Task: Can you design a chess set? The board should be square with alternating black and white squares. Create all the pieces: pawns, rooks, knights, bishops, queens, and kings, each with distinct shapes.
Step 2528:
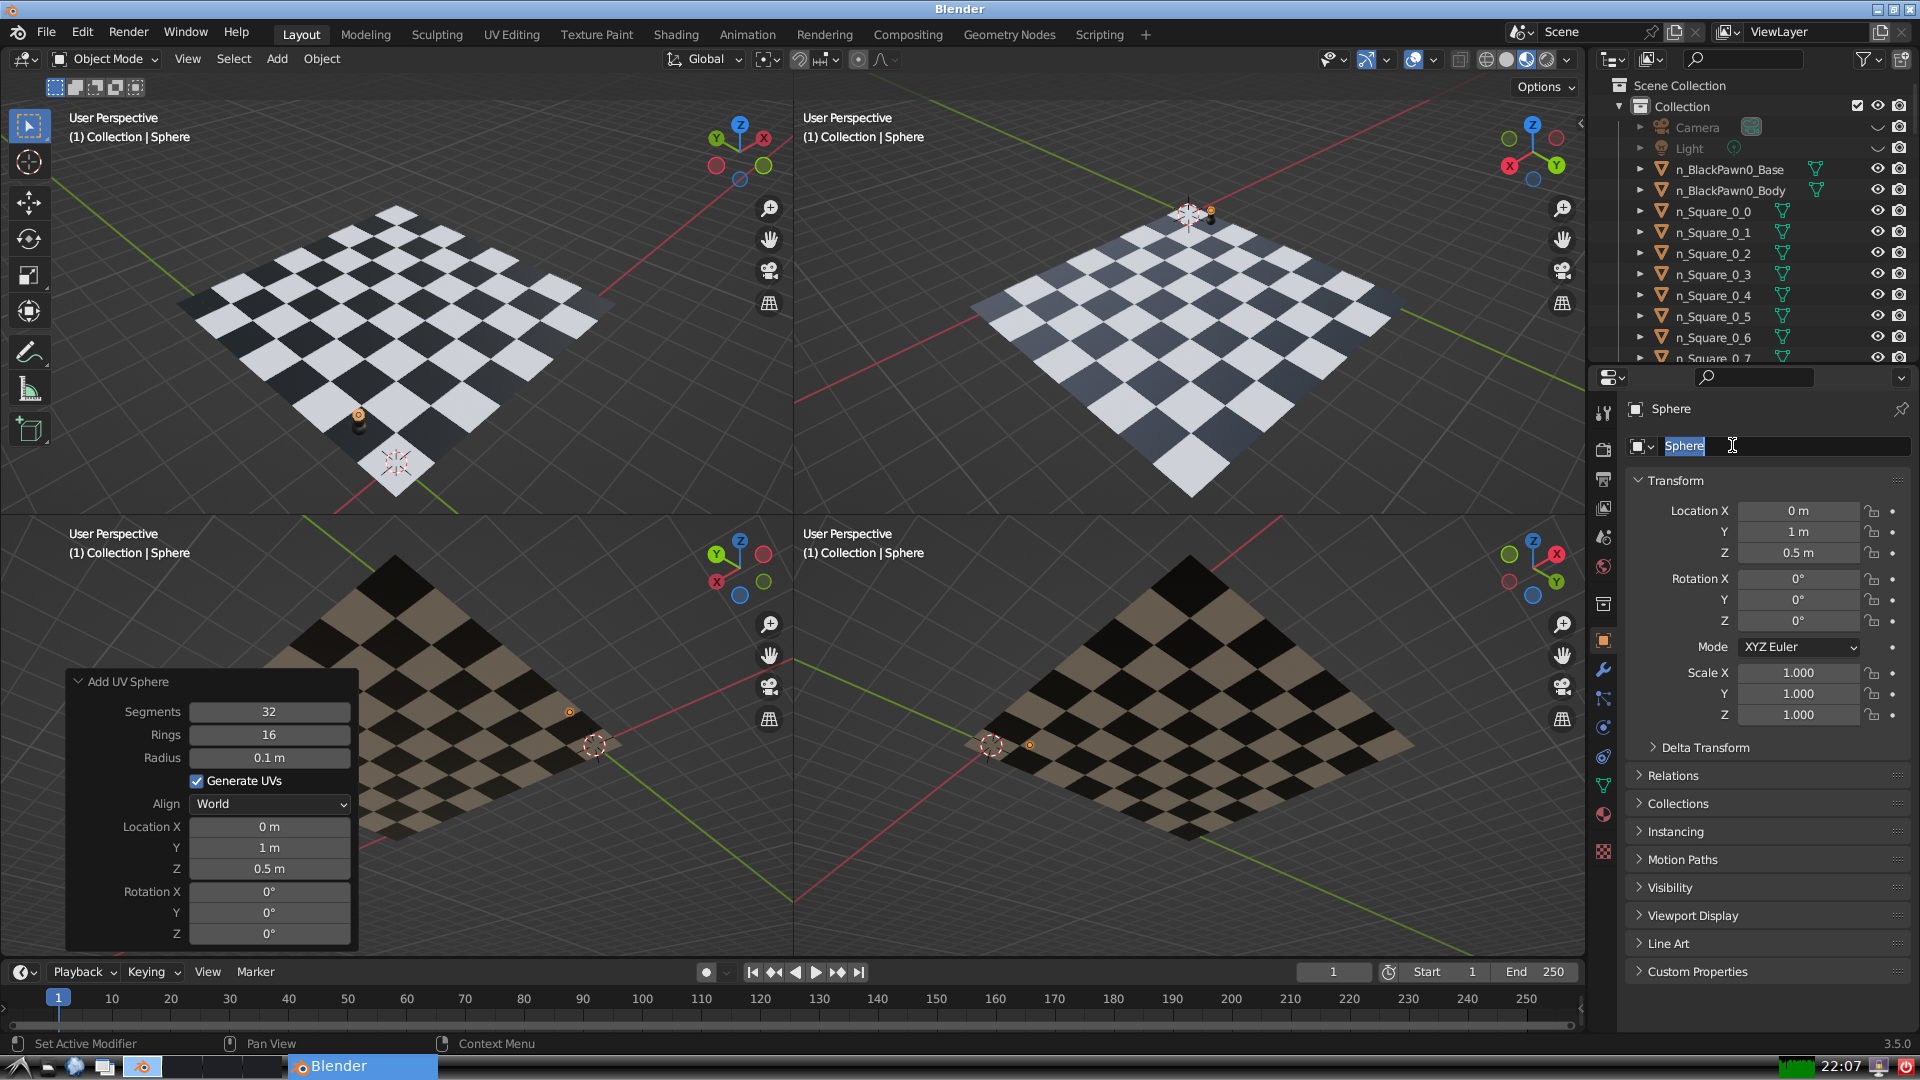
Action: input_text: n_BlackPawn0_Head